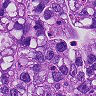
Metastatic tissue present: yes